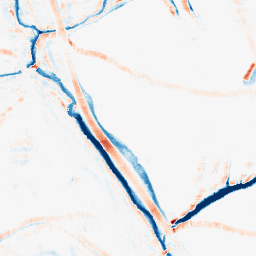
Category: morphological
Decomposition family: morphological_square
Decomposition parameters: operation: average
size: 10
Upsampling method: cubic_catmull_rom
Upsampling parameters: scale: 8
Upsampling scale: 8